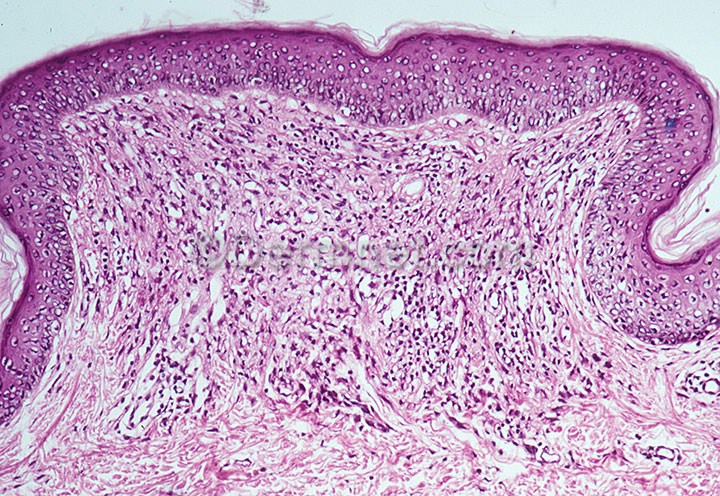
Disease: Psoriasis pictures Lichen Planus and related diseases